Field crop: tomato
Growth stage: 1
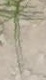
Species: cyperus